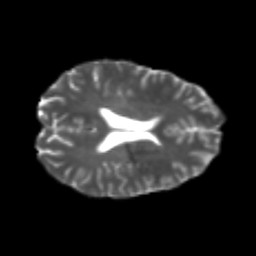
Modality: T2w
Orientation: axial
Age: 22
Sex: female
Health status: healthy
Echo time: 0.074 s